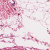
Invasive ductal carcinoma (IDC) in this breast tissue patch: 0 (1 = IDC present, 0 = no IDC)